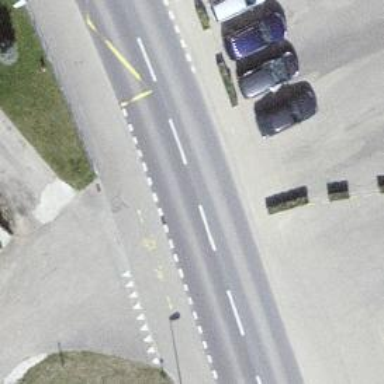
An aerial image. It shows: Tertiary road with separate sidewalks on both sides.